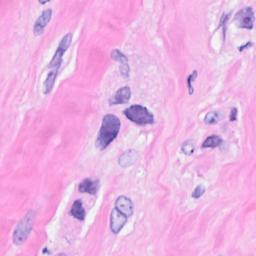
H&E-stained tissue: Breast